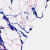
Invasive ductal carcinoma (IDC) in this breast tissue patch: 0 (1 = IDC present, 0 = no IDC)